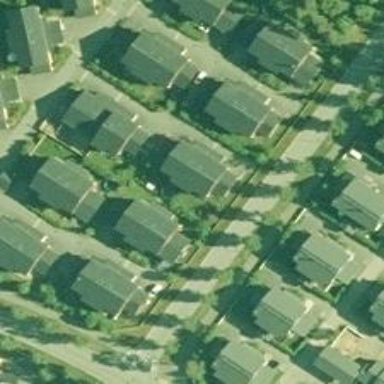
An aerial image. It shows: Living street.